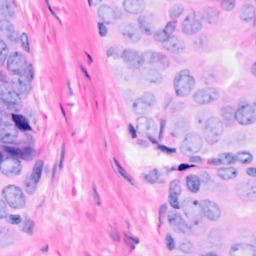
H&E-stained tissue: Breast